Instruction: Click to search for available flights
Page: home
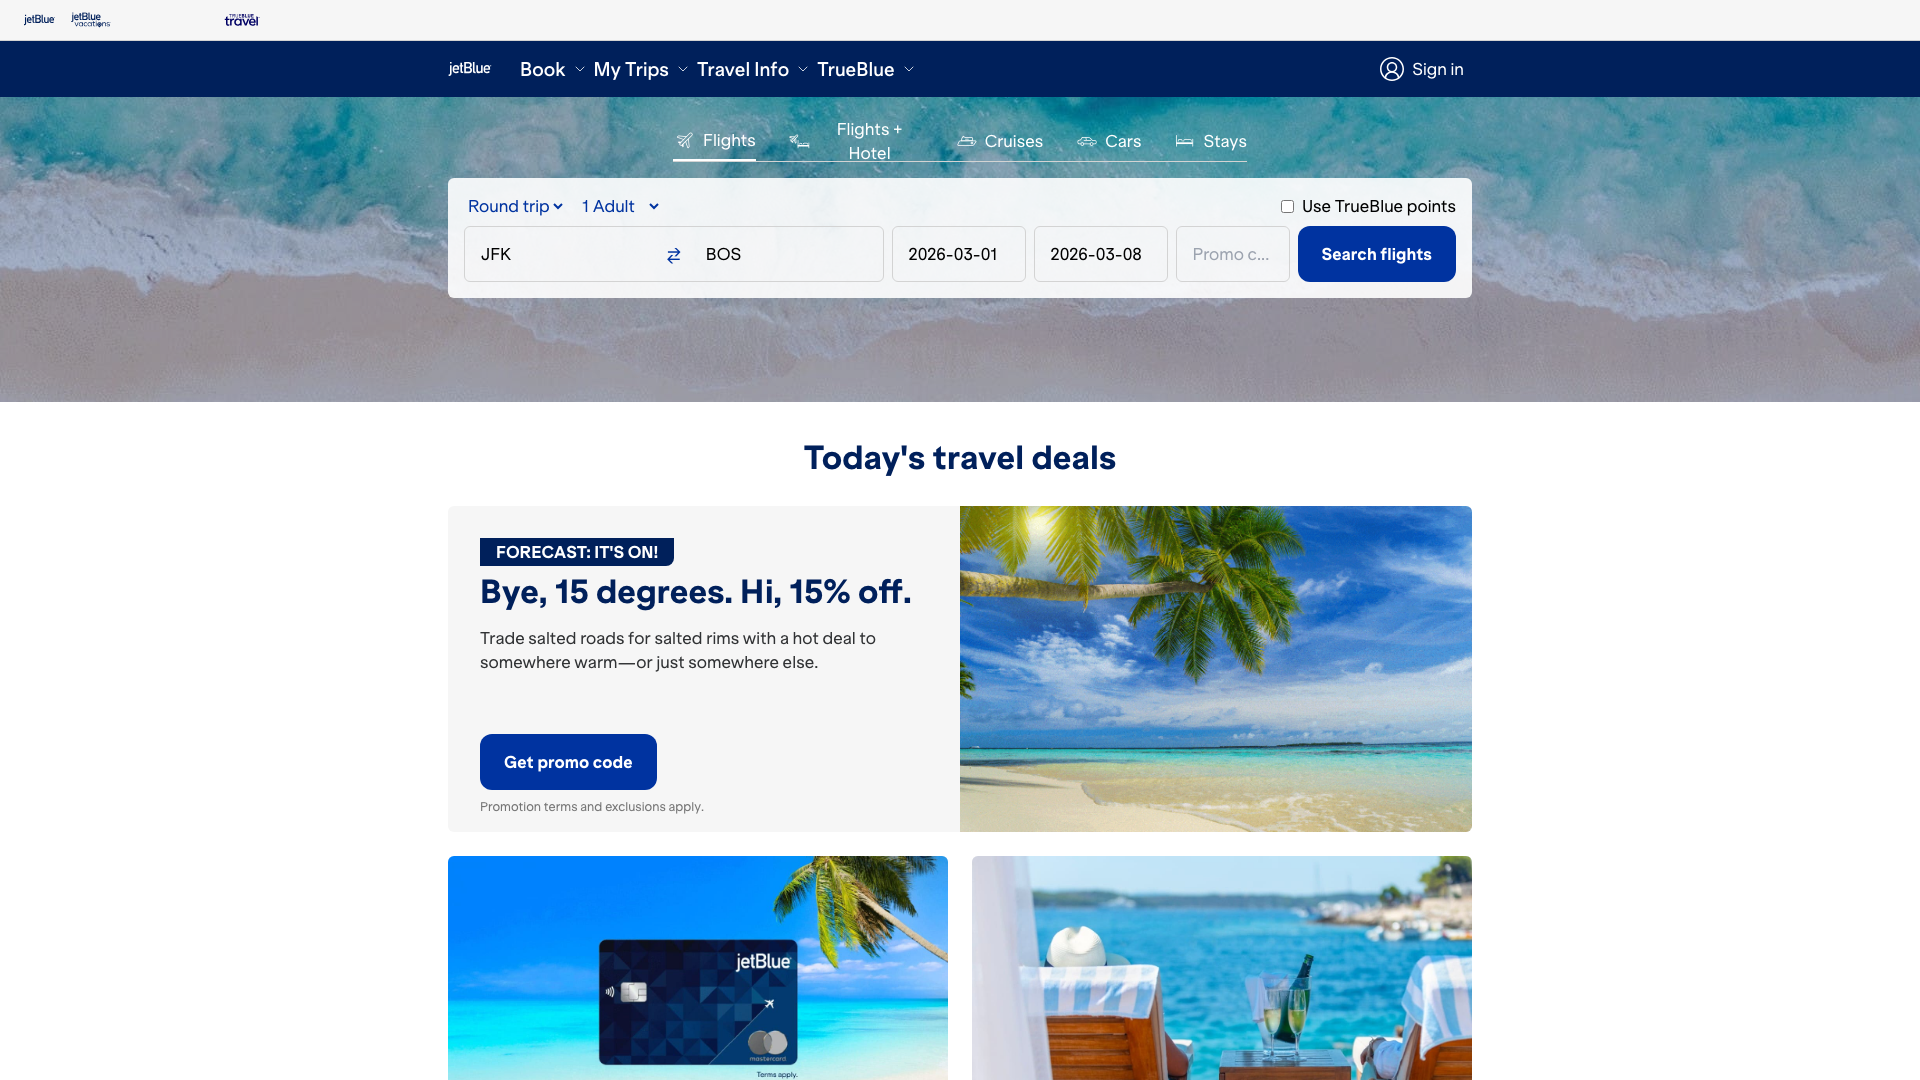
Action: click